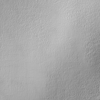
Label: not_dusty